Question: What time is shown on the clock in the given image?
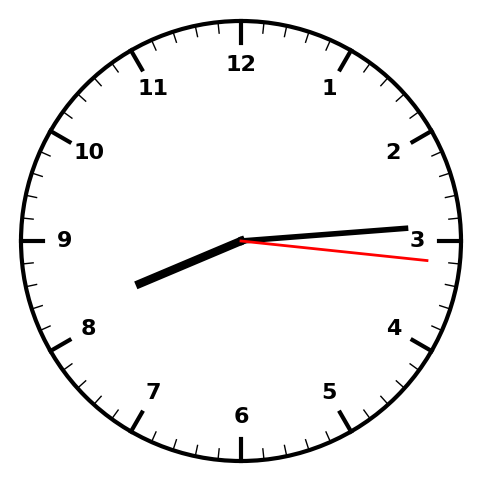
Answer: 08:14:16